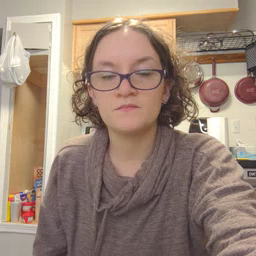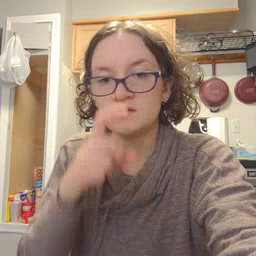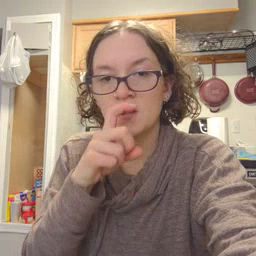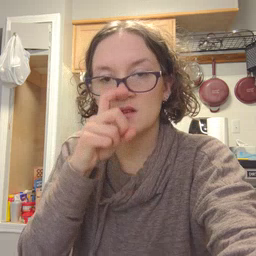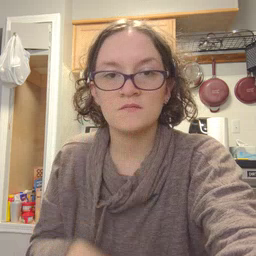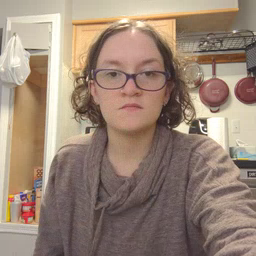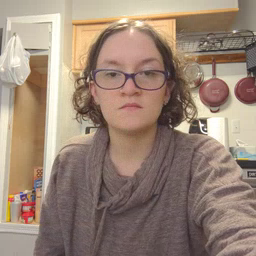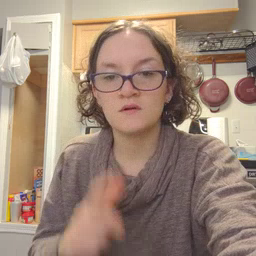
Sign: doll